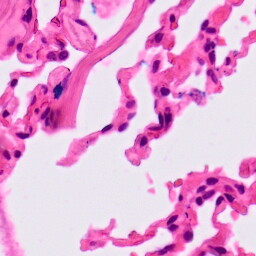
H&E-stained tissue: Lung